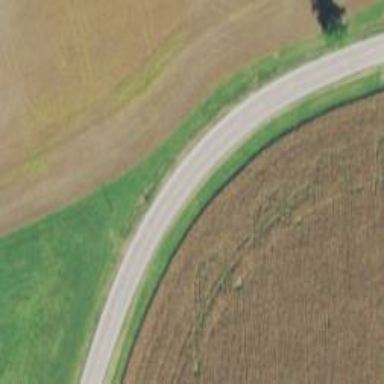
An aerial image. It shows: Tertiary road.